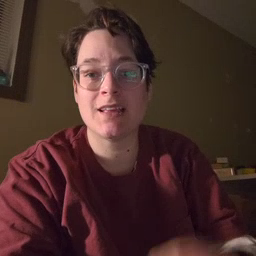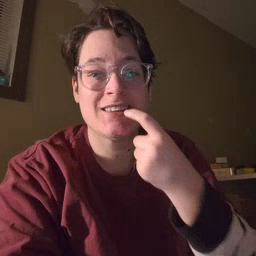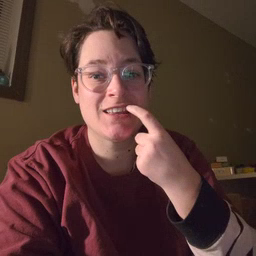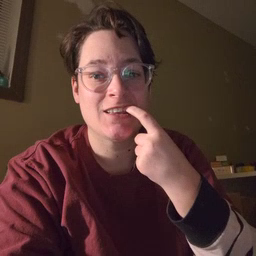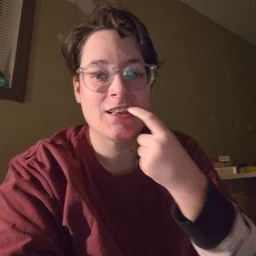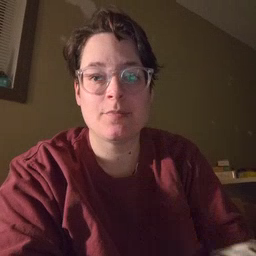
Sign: glasswindow